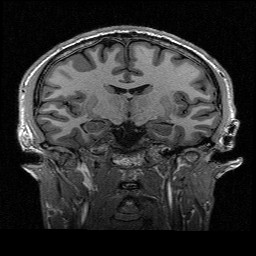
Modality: T1w
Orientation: sagittal